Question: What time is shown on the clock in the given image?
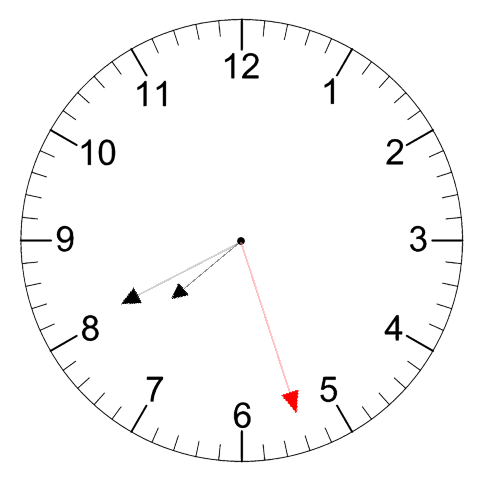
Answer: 07:40:27